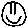
Label: smiley face